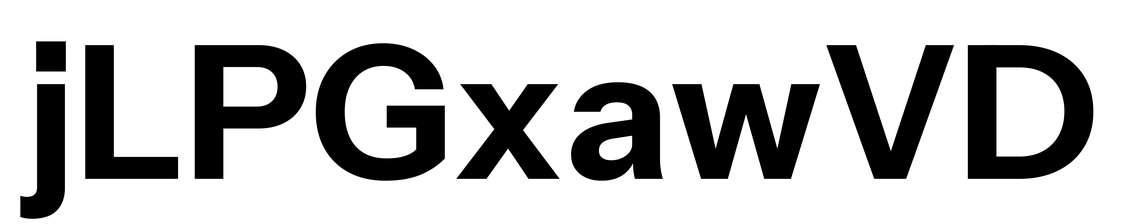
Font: InstrumentSans_Bold